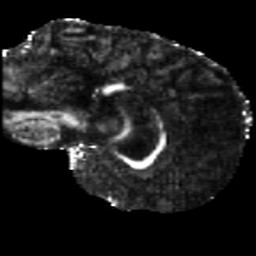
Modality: FA
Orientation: sagittal
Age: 49
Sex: male
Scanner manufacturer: siemens
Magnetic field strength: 3 T
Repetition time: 5.25 s
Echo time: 0.08 s